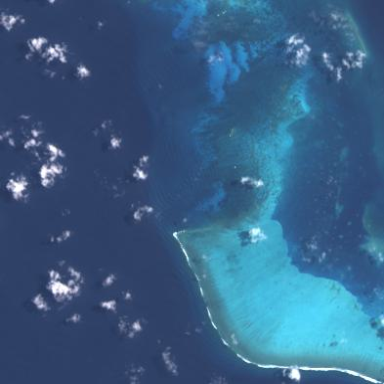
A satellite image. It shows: Natural coral reef.